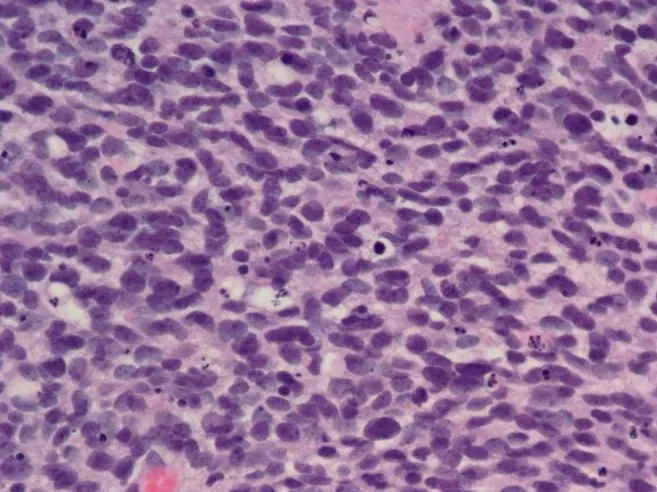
Hematoxylin and eosin staining of the tumor.
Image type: pathology (h&e)